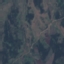
Land use / land cover class: HerbaceousVegetation